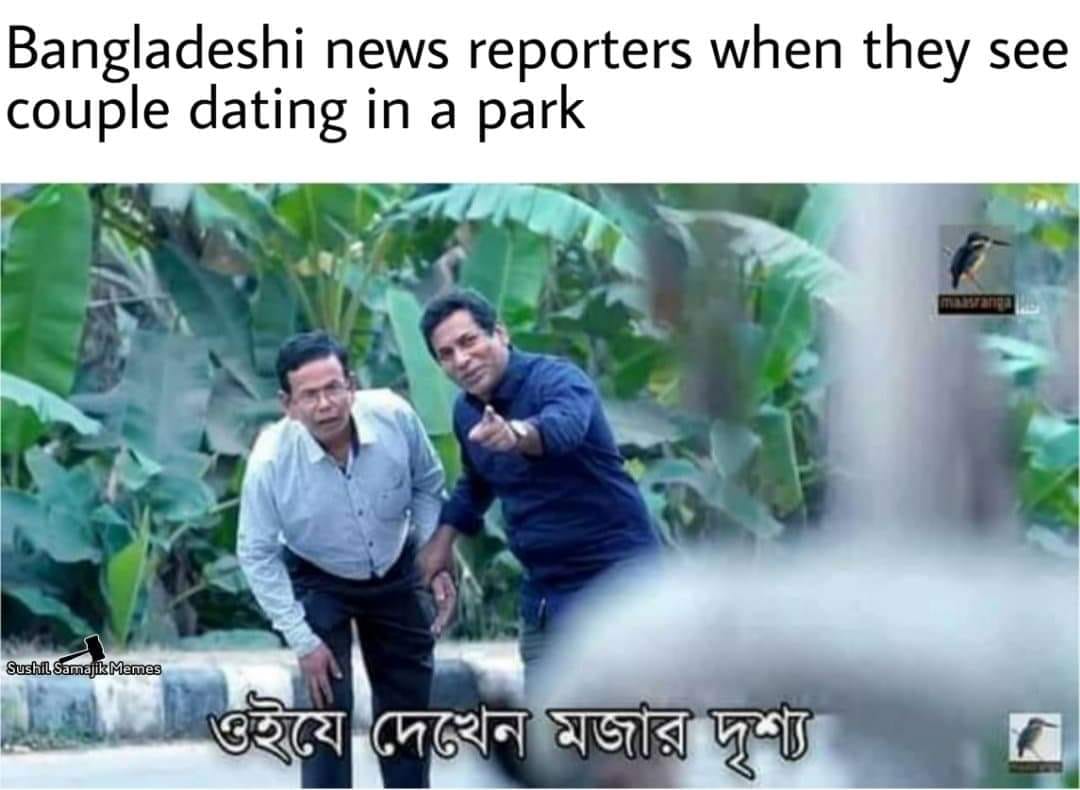
Caption: Bangladeshi news reporters when they see couple dating in a park    ওইযে দেখেন মজার দৃশ্য
Label: non-hate